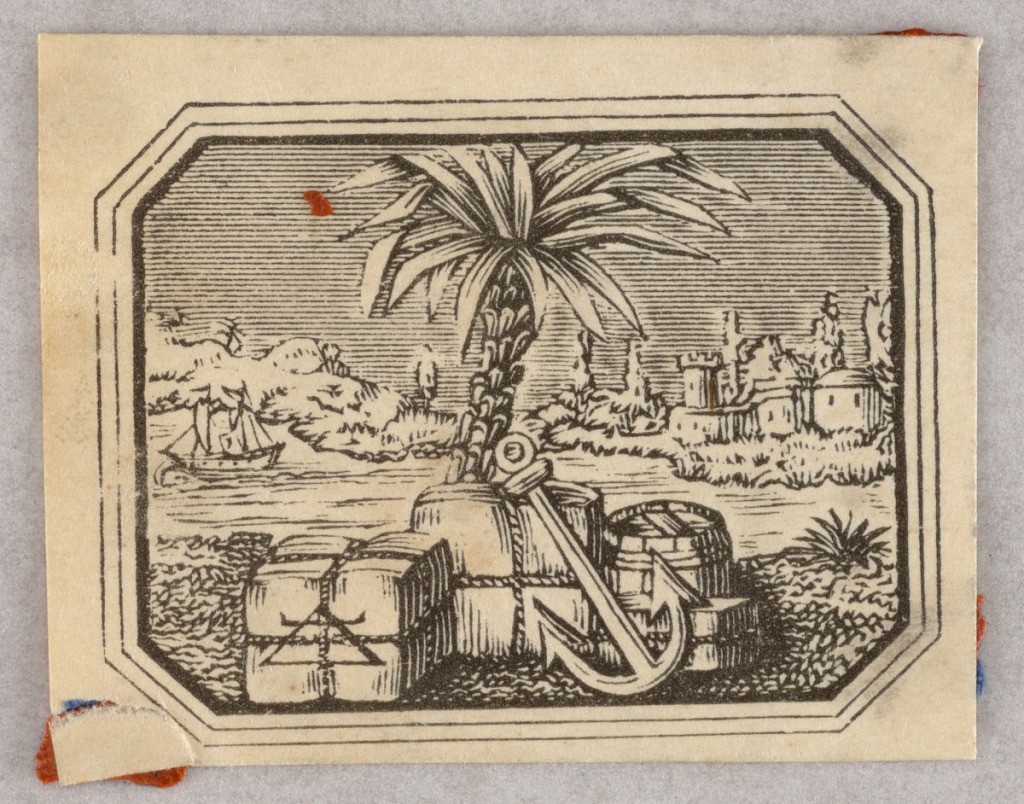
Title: Vignette
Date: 1840s
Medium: Glyphograph on paper
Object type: glyphograph
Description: Wrapped merchandise and an anchor lie before a palm tree standing at the edge of a river. Sailing ship in the left distance. A town in the right distance. Thre bordering lines. Bevelled corners.